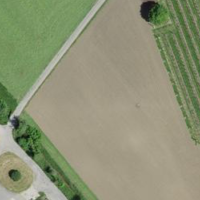
EUNIS habitat code: 52
Species observed at this site:
Urtica dioica